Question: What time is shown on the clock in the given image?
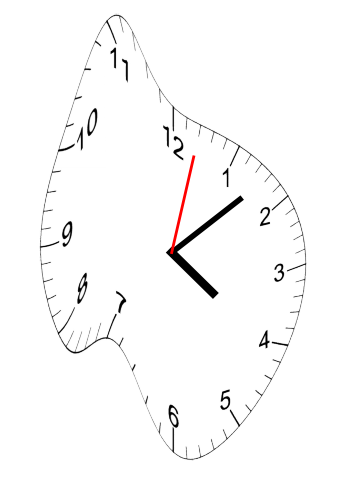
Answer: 04:08:02